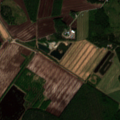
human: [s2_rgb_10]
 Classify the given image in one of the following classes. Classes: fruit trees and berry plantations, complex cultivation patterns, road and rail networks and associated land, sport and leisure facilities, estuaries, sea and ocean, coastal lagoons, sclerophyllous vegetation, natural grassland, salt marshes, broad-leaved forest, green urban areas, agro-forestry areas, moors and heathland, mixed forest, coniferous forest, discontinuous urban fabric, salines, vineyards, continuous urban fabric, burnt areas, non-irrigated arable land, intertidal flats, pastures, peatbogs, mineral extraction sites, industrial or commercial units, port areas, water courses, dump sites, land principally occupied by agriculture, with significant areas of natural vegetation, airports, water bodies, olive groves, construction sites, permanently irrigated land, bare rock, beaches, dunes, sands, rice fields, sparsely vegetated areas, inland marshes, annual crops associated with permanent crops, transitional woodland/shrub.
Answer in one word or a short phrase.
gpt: non-irrigated arable land, land principally occupied by agriculture, with significant areas of natural vegetation, mixed forest